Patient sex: M
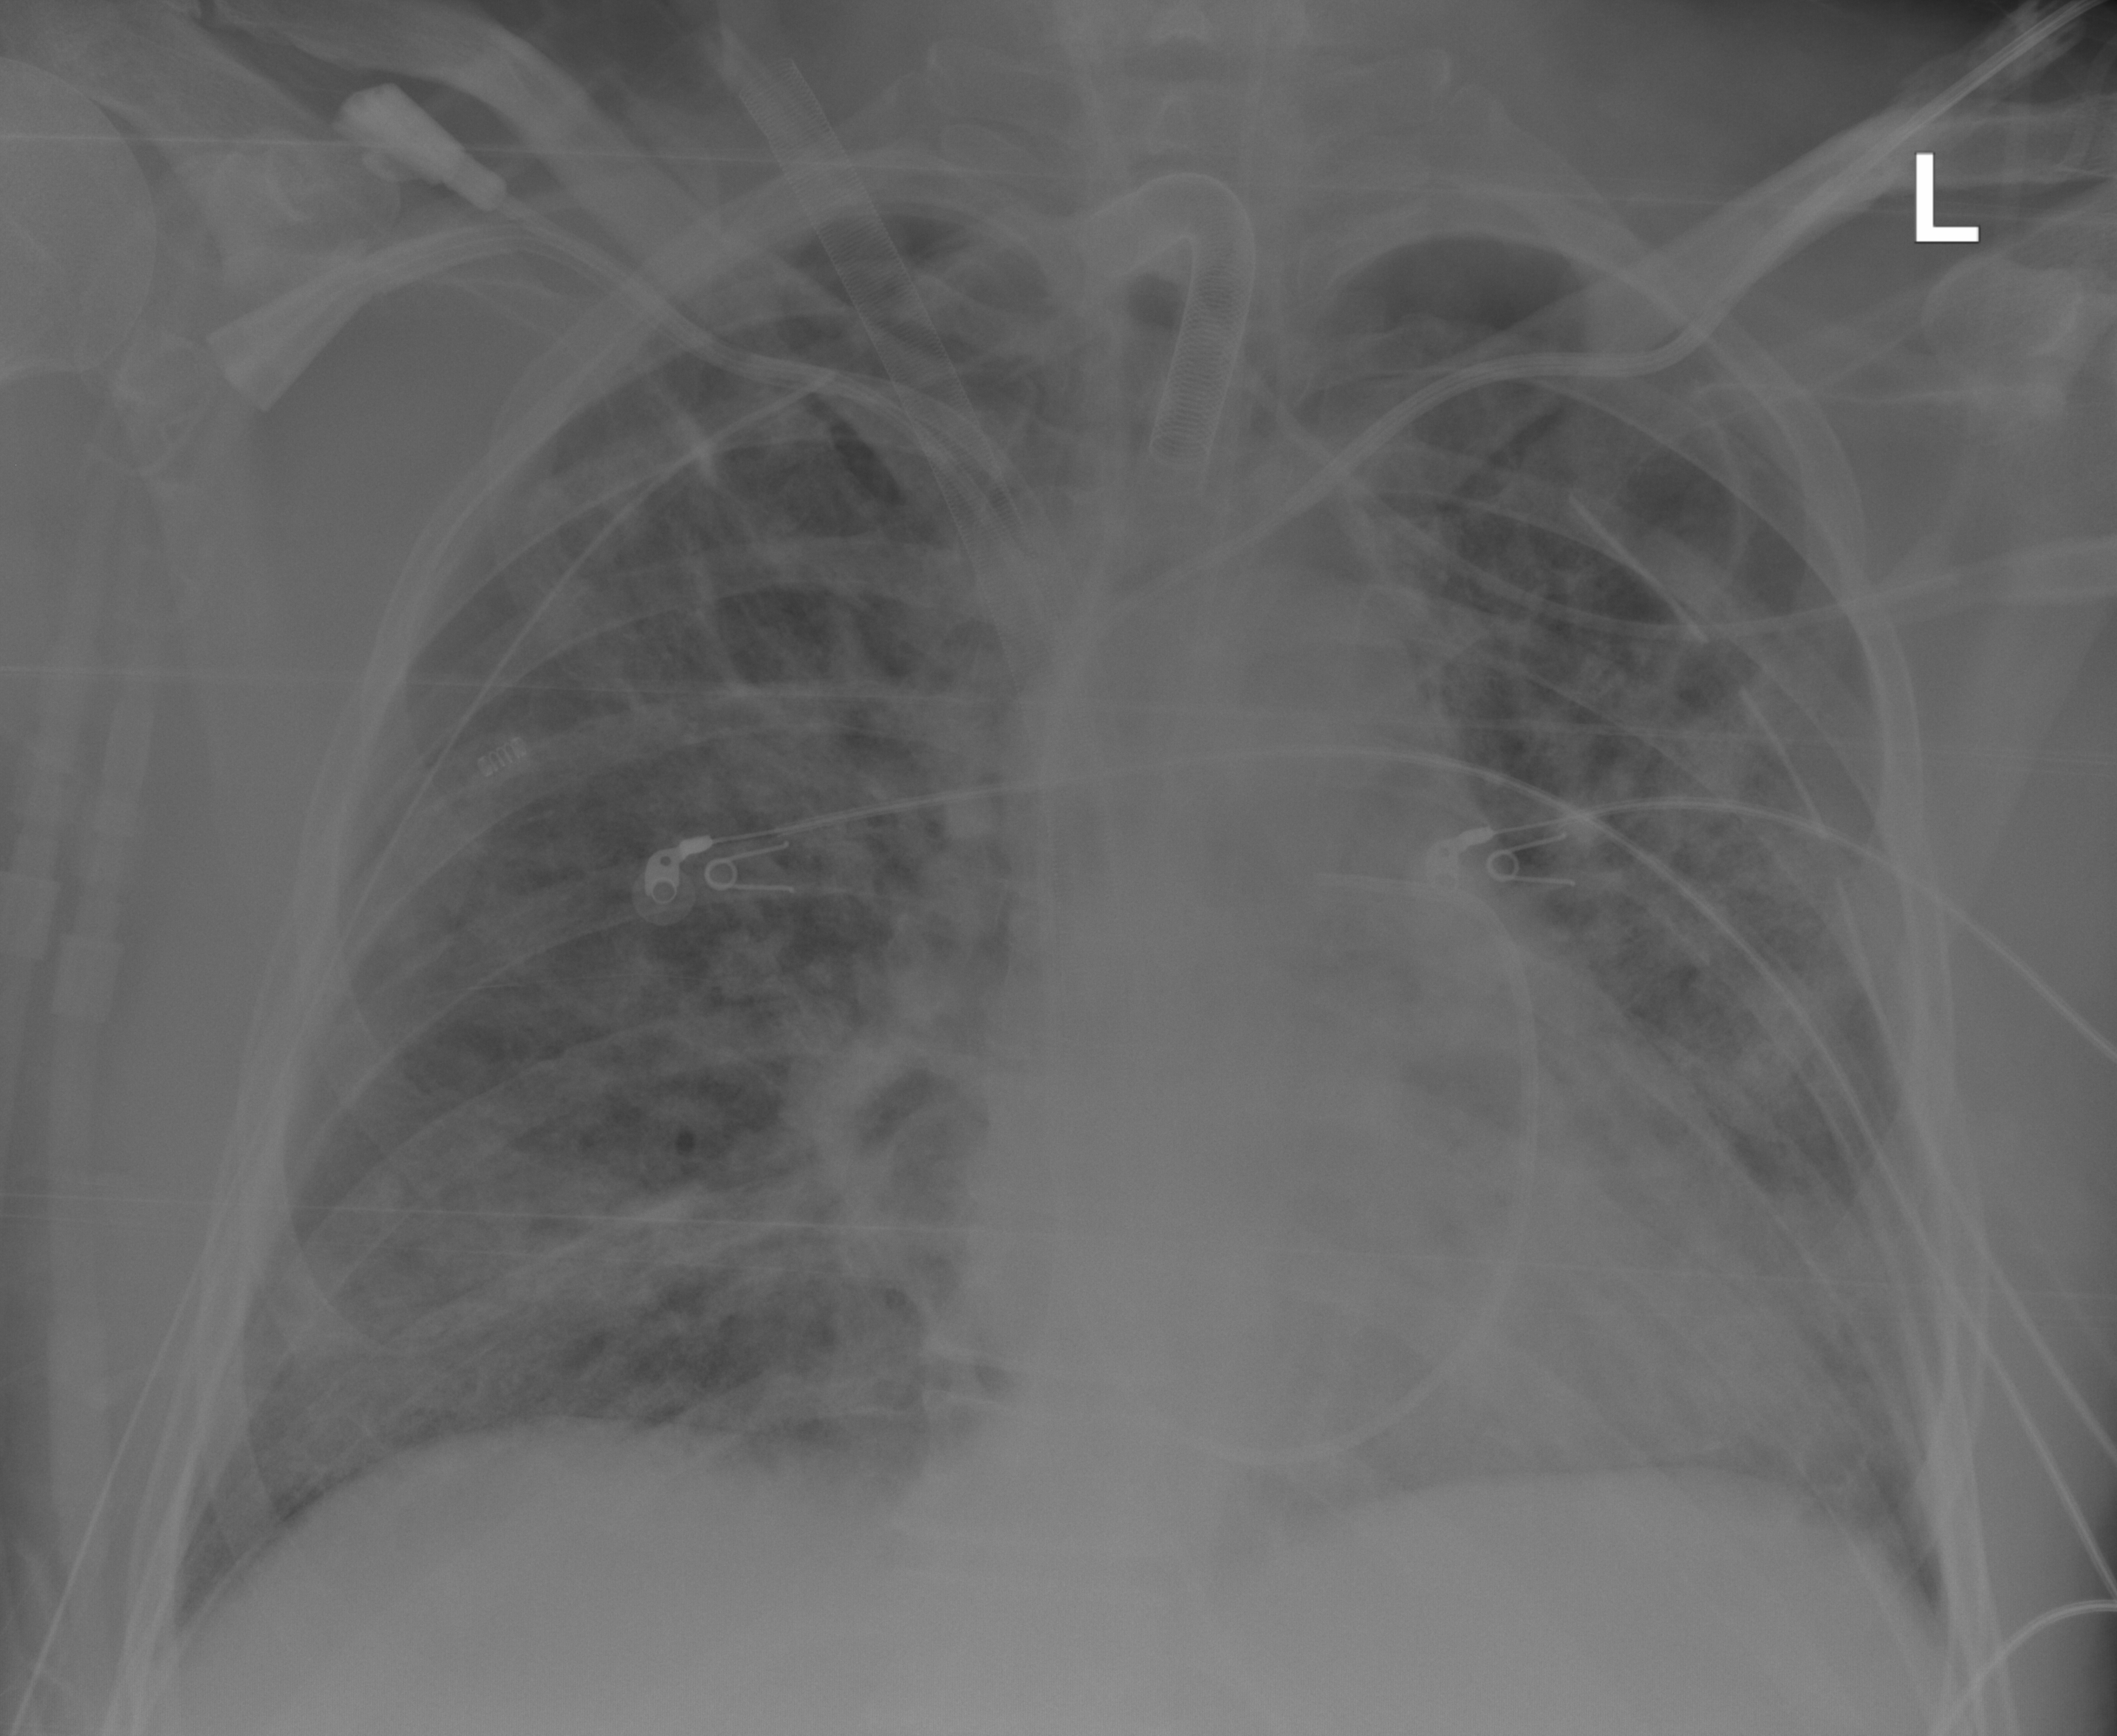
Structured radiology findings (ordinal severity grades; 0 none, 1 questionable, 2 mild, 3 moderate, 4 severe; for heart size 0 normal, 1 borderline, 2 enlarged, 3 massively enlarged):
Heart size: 0
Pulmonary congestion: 2
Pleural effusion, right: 0
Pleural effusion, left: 1
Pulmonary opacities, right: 2
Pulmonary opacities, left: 3
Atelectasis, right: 2
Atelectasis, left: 2